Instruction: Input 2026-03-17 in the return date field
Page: home
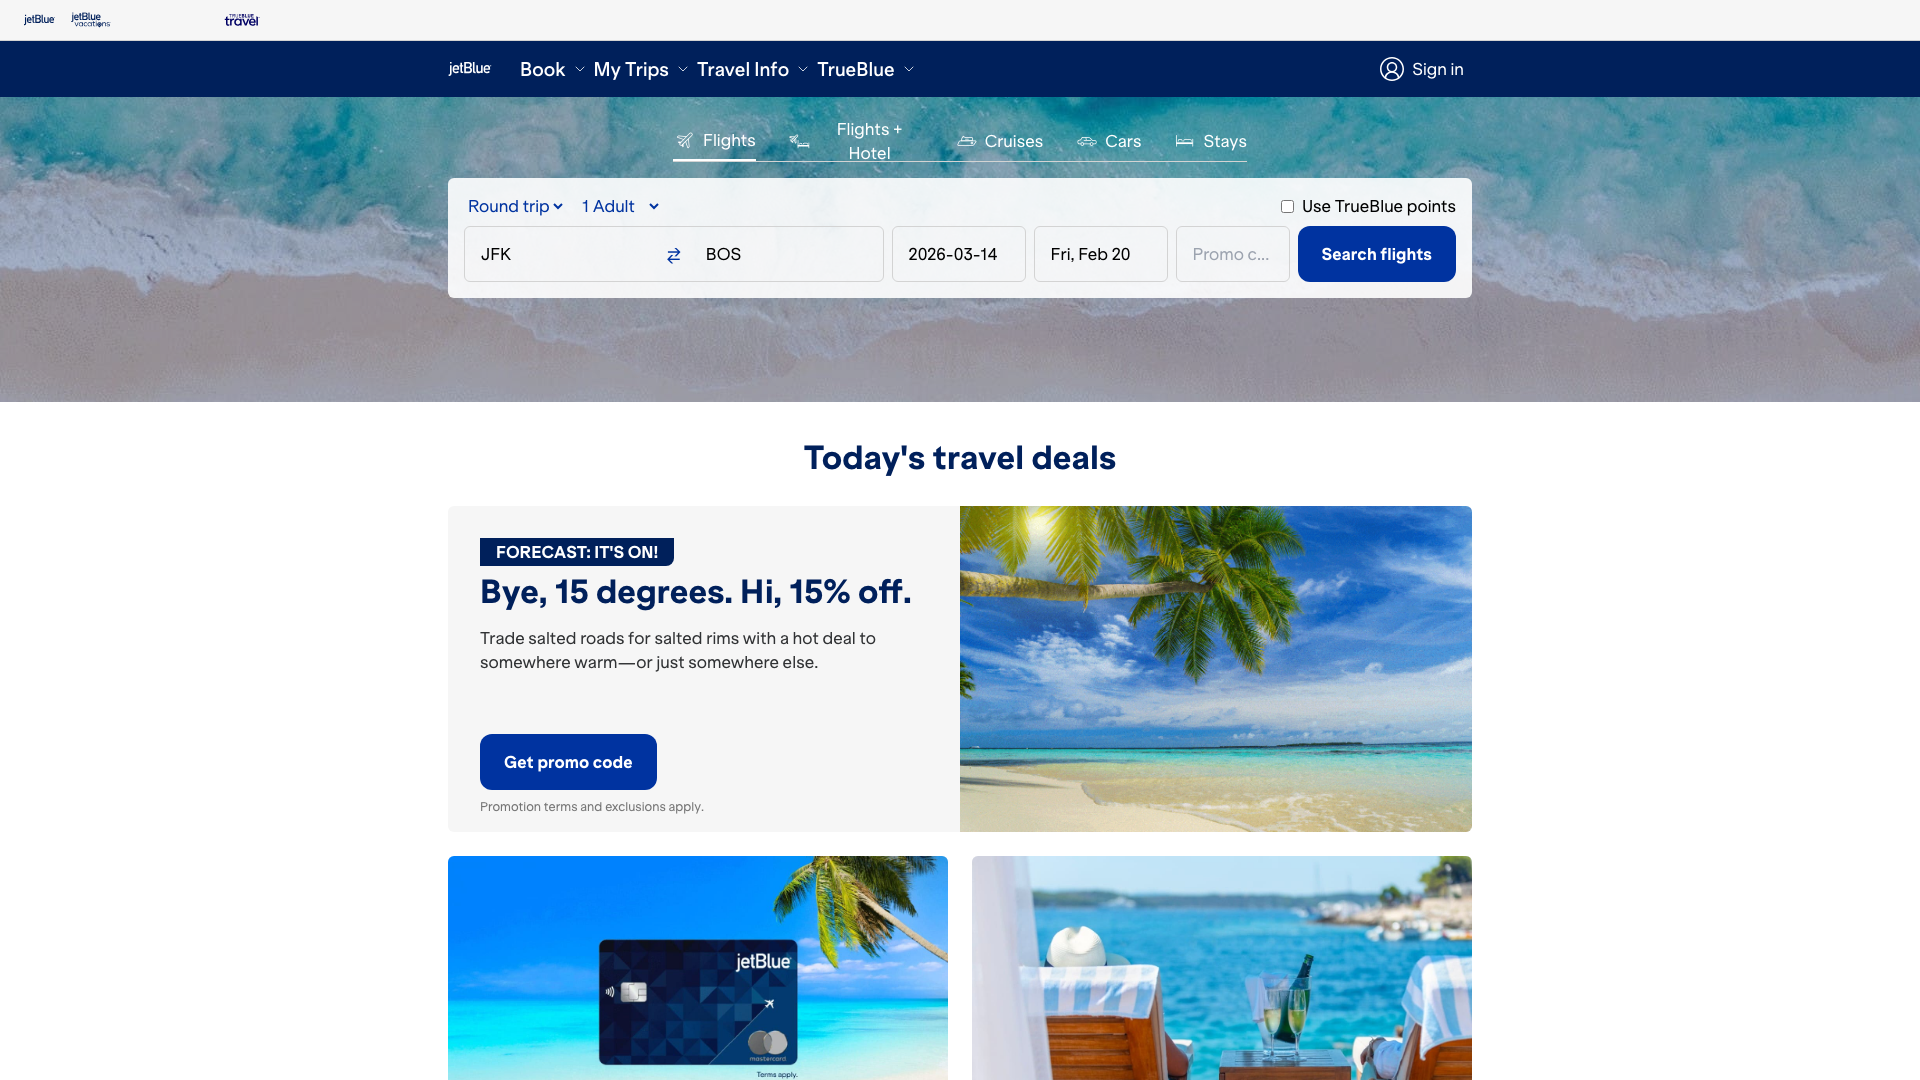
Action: type